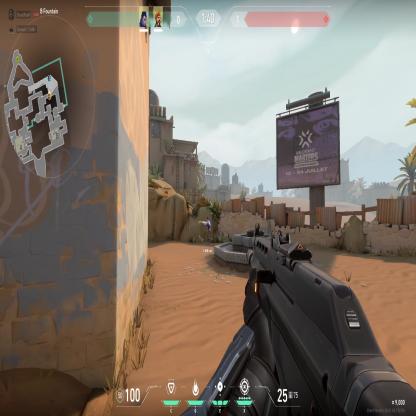
Label: teammate